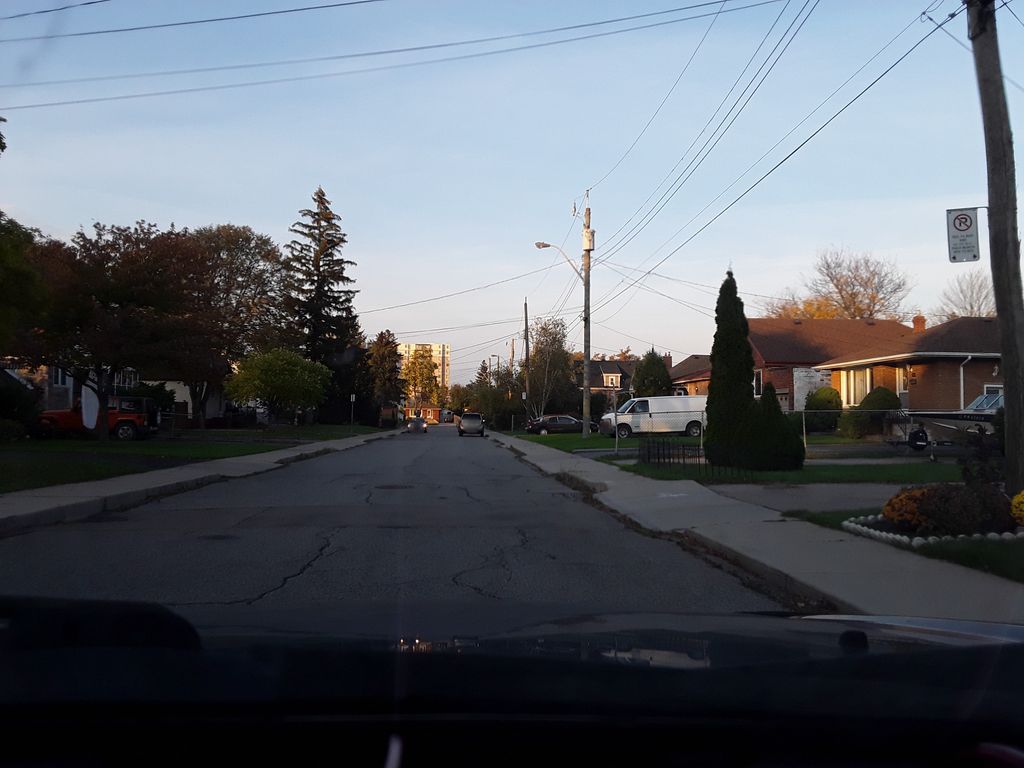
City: hamilton